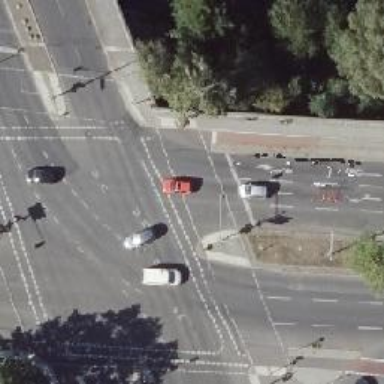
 there is parallel on-street parking lane and cycle track."